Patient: sex F, age 72
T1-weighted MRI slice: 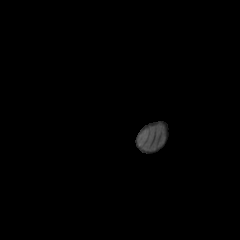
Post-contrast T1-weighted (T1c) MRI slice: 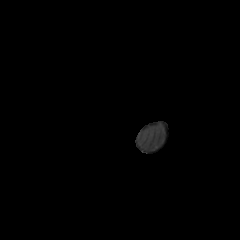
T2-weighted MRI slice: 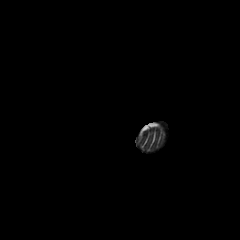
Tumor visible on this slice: no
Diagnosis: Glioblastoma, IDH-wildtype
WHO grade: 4